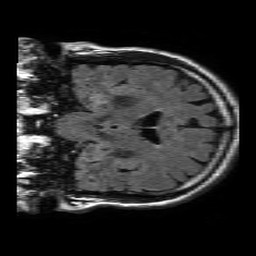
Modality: FLAIR
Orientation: coronal
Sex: male
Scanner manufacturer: philips
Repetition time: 11 s
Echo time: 0.125 s